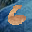
Label: 6